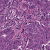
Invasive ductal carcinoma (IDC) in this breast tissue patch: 1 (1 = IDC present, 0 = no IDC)